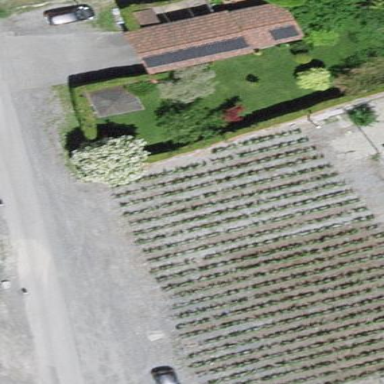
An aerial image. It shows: Beautiful vineyard in the countryside.